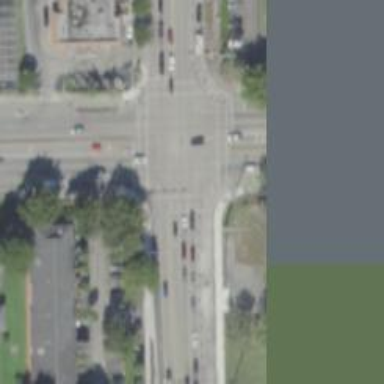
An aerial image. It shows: Uncontrolled road crossing with markings in the form of lines.